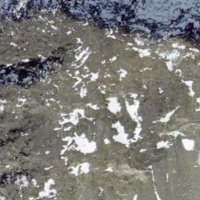
EUNIS habitat code: 48
Species observed at this site:
Saxifraga oppositifolia